八年级 · 计数
如图, 下面的折线图反映的是我区某家庭每天购菜费用情况(统计时间为一周), 则这个星期中此家庭购菜费用最大值与最小值的差为 \$ \qquad \$元.

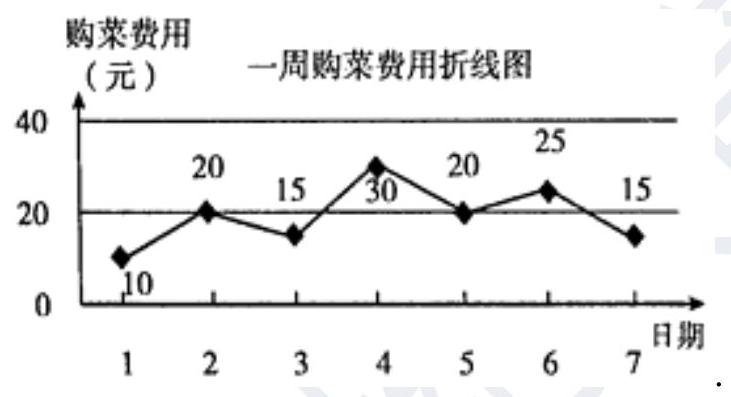
答案: 20
解析: 由折线图可知购菜费用的最大值为 30 元, 最小值为 10 元, 故差为 20 元.